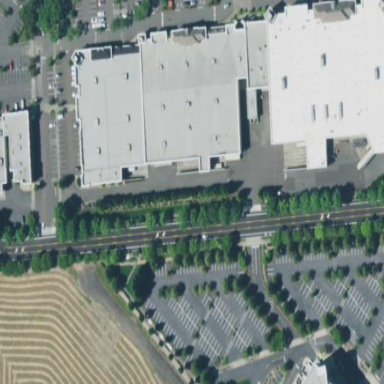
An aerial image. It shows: Retail building.